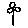
Label: flower